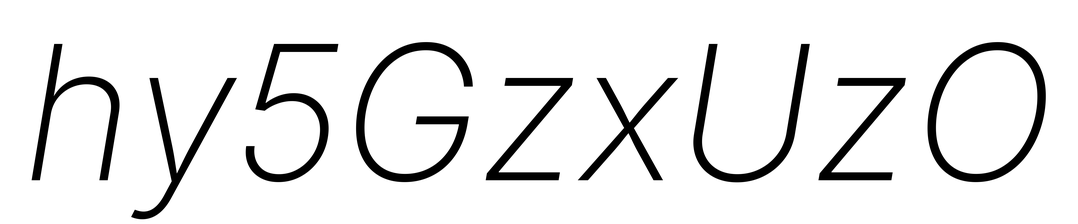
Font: Inter-Italic_ExtraLight_Italic